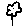
Label: flower